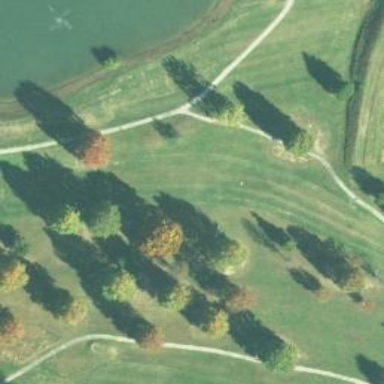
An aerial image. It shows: Grassy area designated as golf fairway.